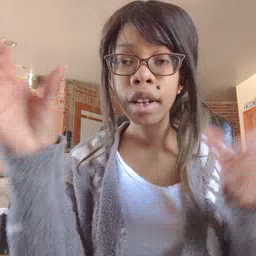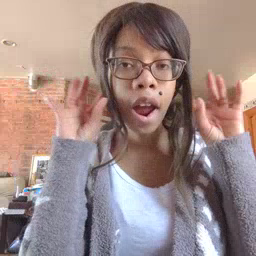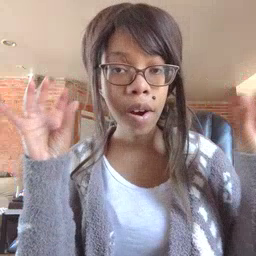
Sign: loud